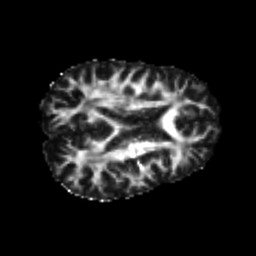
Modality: FA
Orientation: axial
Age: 25
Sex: male
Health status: healthy
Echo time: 0.074 s